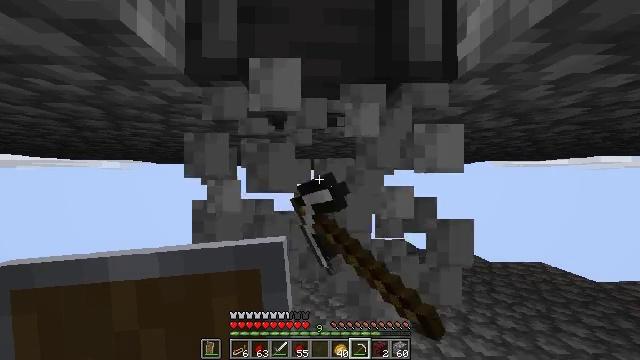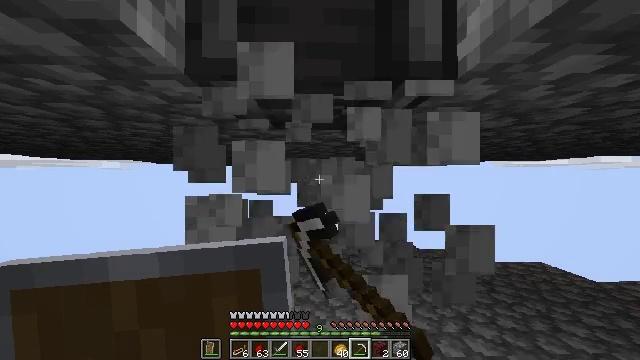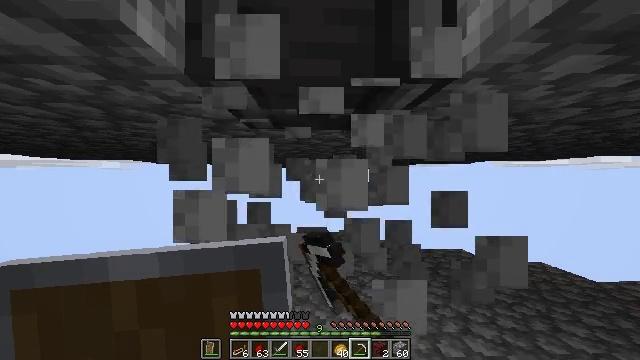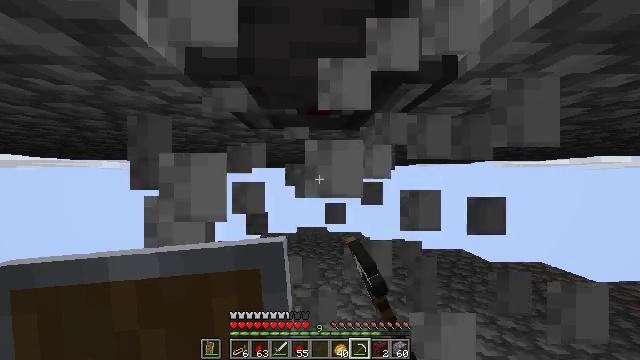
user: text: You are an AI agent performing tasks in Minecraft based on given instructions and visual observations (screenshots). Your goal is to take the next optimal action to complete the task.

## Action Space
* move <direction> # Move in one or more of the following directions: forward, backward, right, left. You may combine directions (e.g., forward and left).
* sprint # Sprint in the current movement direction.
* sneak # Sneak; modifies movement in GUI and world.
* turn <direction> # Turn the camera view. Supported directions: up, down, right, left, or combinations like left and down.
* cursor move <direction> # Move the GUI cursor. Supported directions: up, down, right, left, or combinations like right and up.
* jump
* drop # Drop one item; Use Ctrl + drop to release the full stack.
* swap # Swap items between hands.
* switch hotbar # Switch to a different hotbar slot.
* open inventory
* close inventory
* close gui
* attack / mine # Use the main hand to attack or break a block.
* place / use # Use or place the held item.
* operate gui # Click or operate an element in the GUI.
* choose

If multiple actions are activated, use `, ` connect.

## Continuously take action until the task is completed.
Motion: motion action
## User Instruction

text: Retrieve the dispenser by attacking it.
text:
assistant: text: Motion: attack / mine
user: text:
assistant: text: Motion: attack / mine
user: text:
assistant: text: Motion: attack / mine
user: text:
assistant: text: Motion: attack / mine